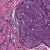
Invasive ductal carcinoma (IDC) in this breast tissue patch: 1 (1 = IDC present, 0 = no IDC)